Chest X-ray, PA view. Patient: 3 years old, sex M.
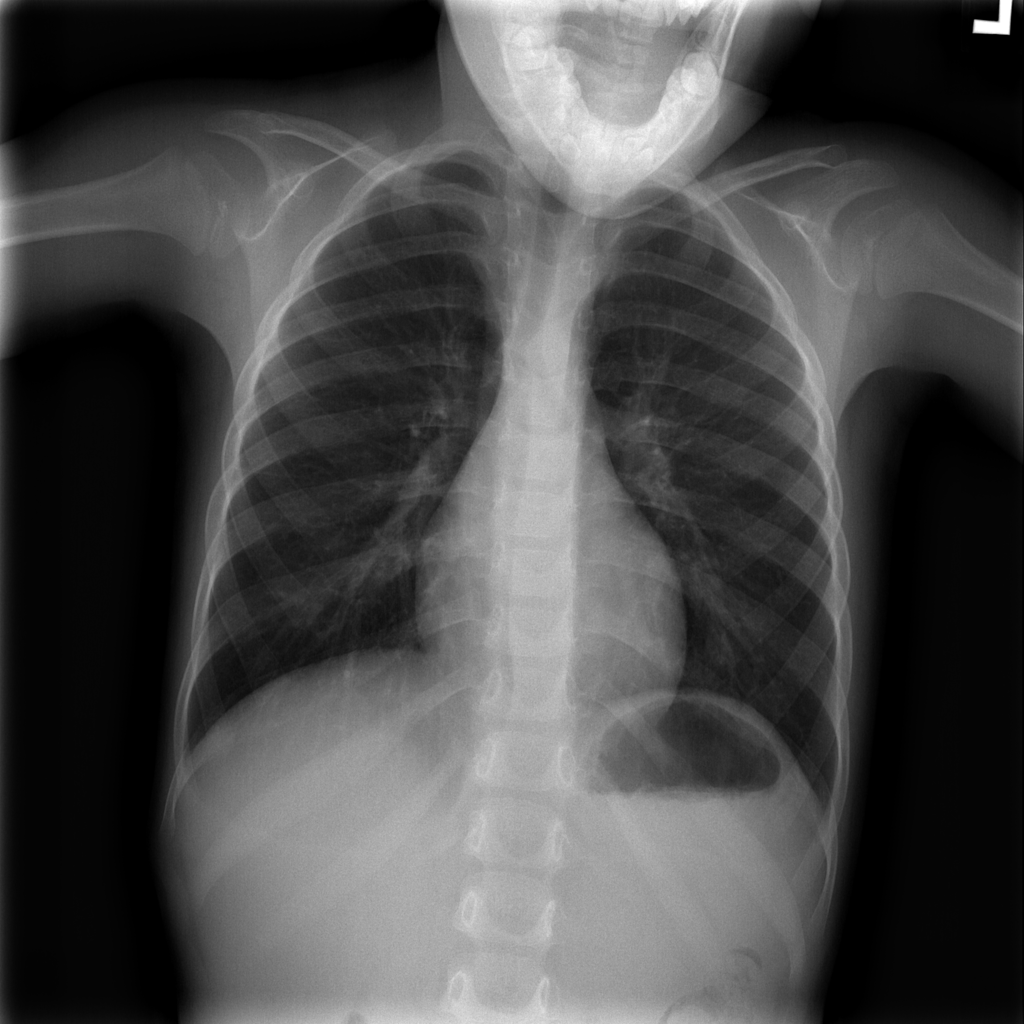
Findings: No Finding